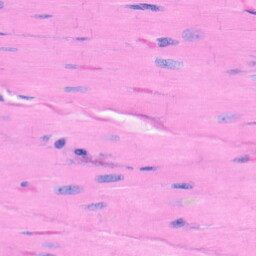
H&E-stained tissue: Heart